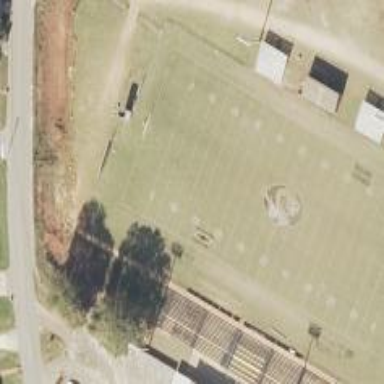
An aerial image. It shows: American football pitch for leisure and sport activities.